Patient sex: F
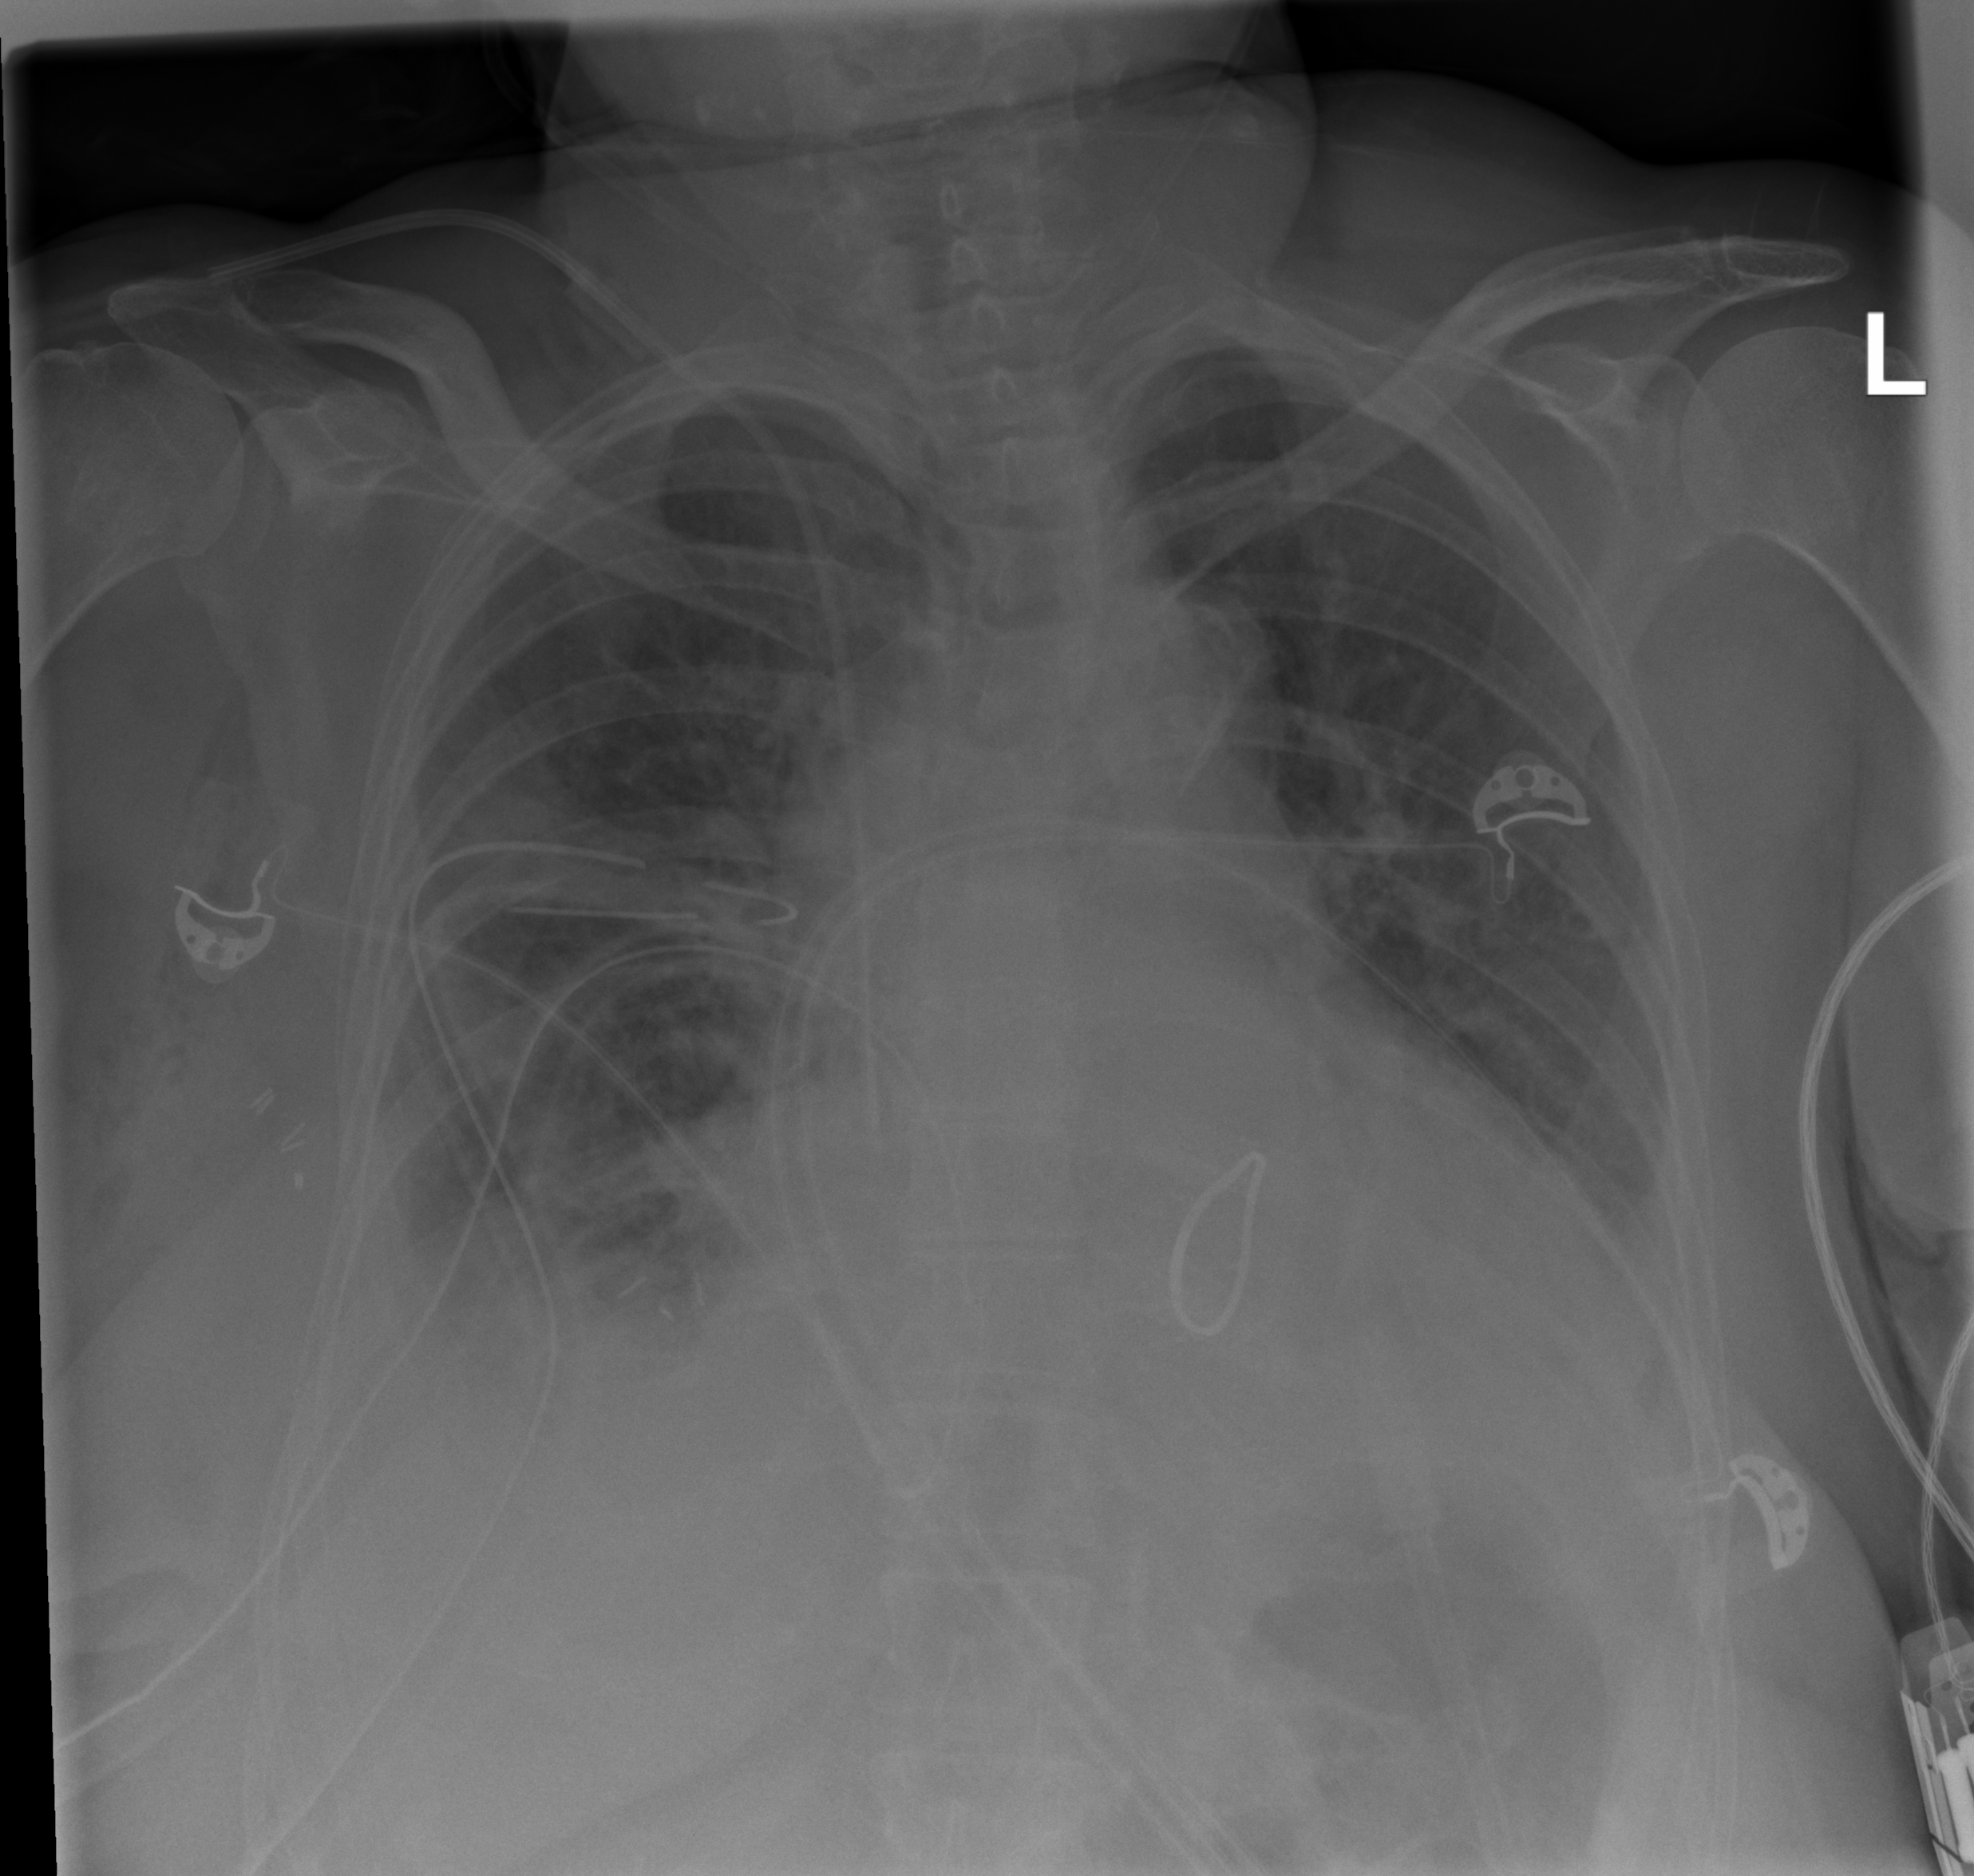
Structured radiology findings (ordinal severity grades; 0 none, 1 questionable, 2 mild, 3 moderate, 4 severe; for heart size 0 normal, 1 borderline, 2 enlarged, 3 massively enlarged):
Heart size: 2
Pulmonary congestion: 2
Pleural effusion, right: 2
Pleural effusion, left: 2
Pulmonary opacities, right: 2
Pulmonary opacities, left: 1
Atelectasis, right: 2
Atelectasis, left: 2